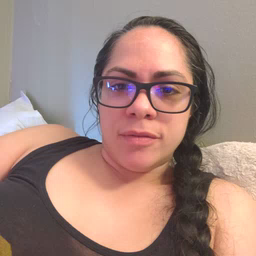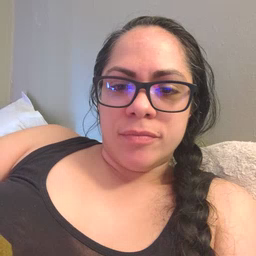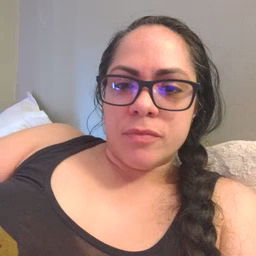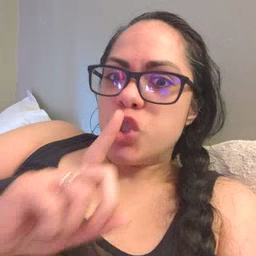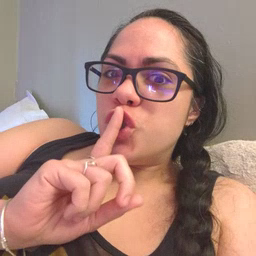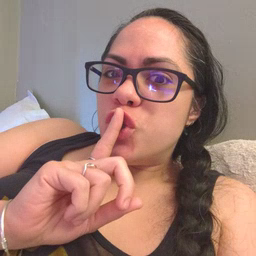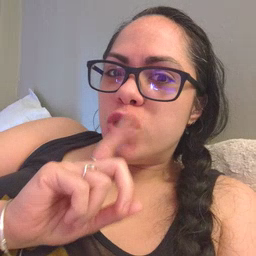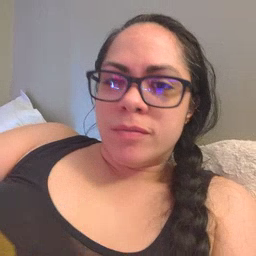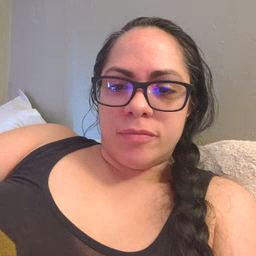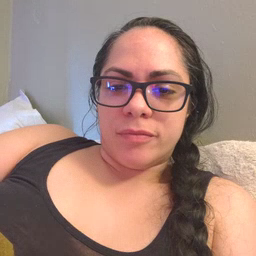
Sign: shhh